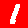
Digit: 1